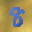
Label: 8